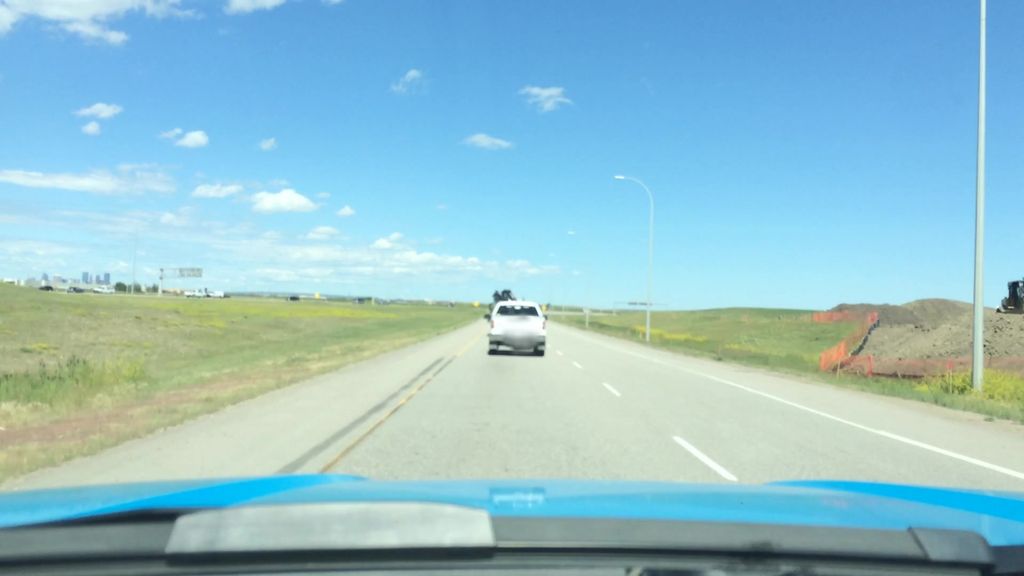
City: calgary